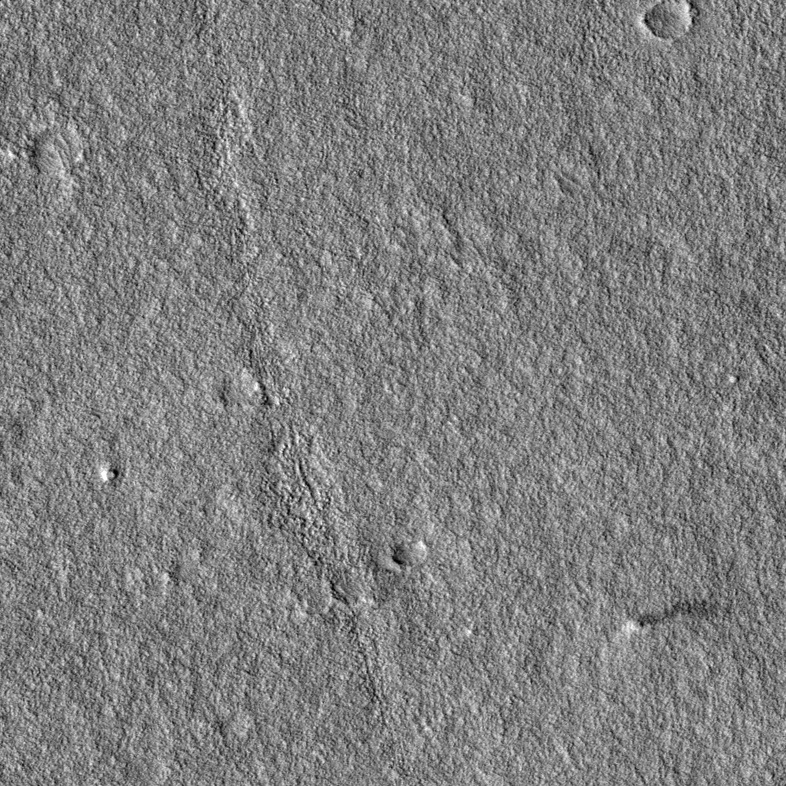
Label: dustdevil